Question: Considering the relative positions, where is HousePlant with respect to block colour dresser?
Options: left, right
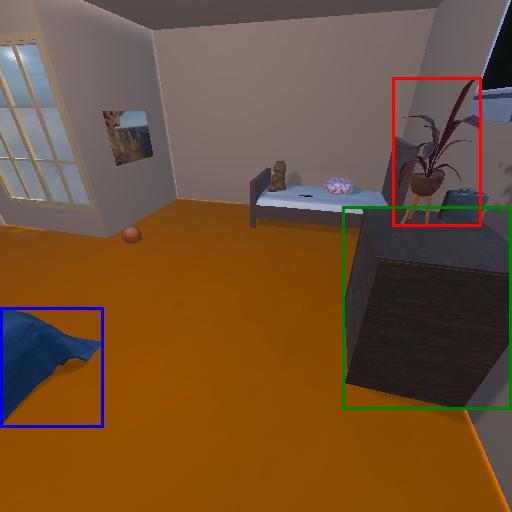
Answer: left